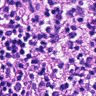
Metastatic tissue present: no